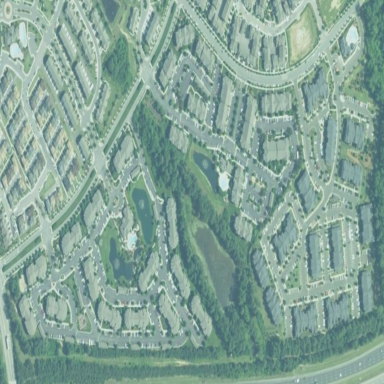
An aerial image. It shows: Residential area within neighborhood.